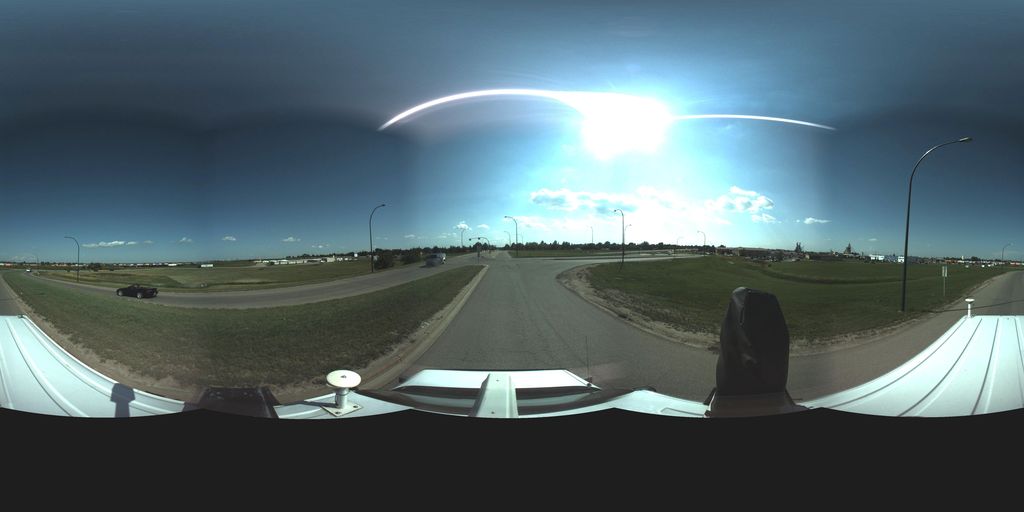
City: saskatoon